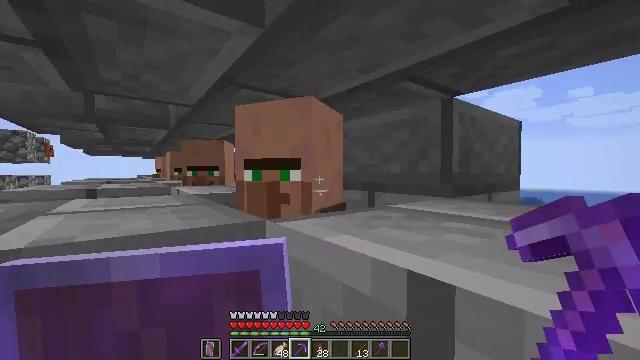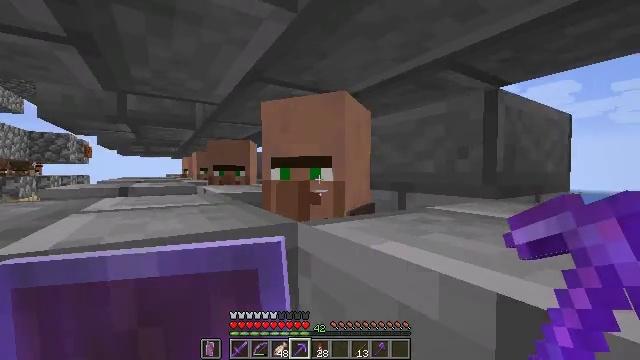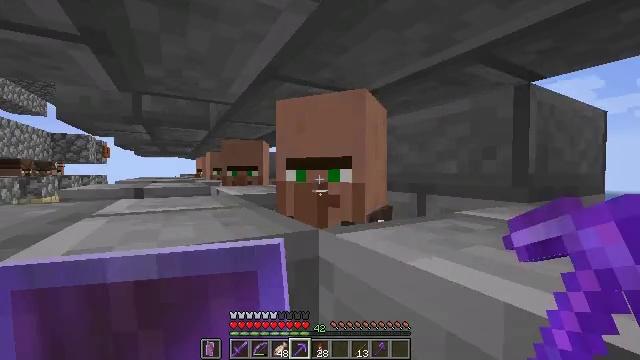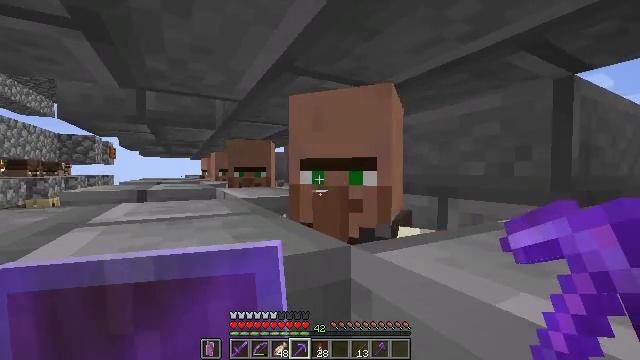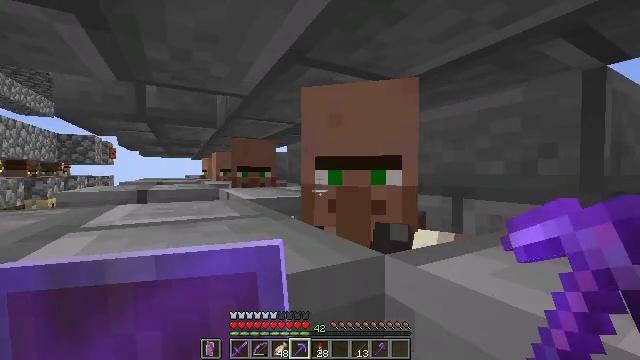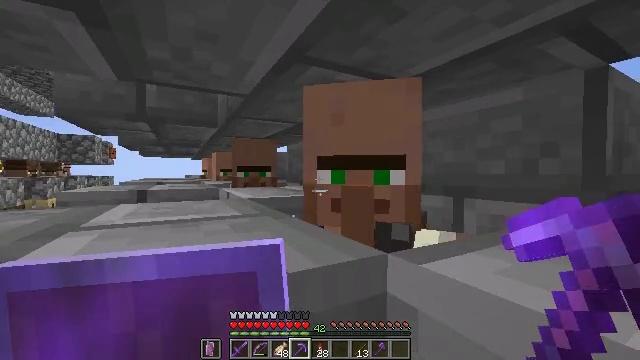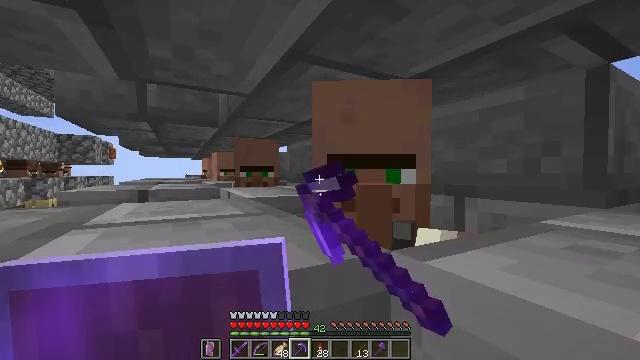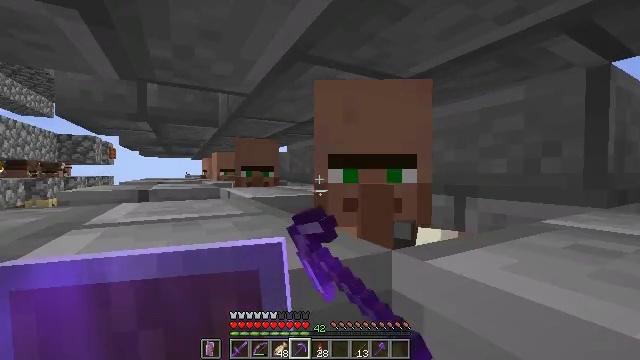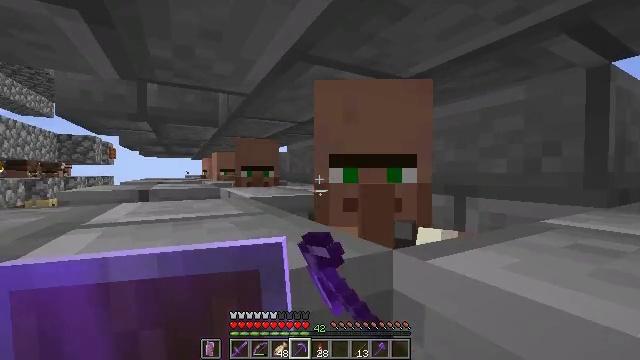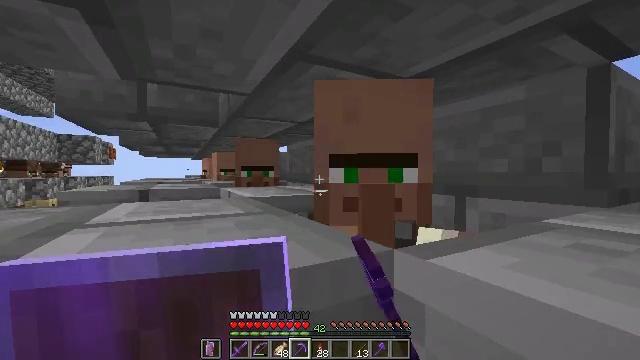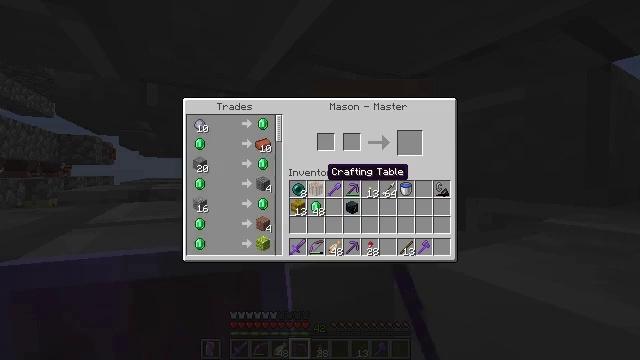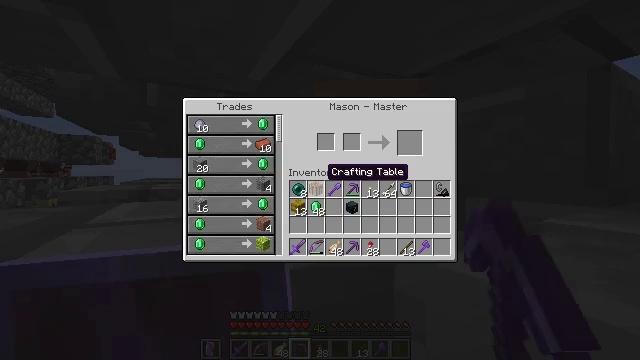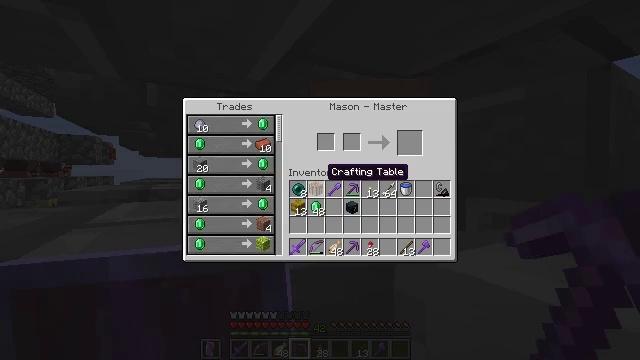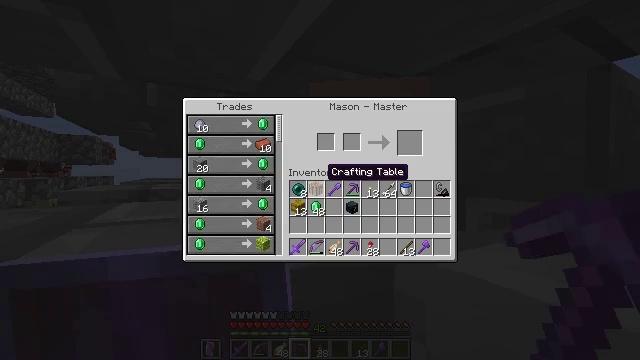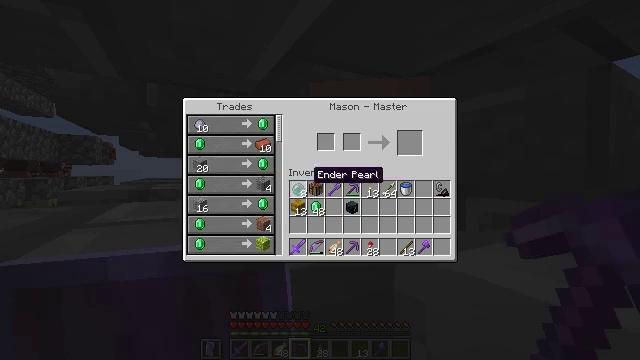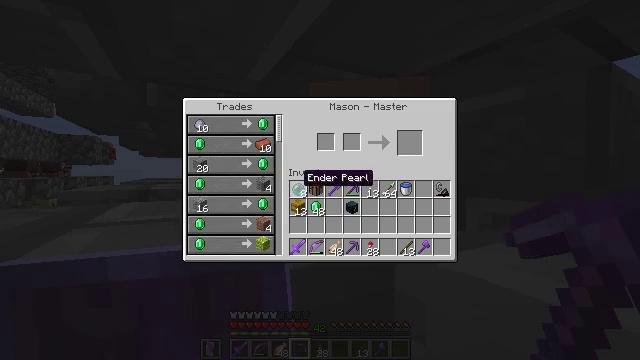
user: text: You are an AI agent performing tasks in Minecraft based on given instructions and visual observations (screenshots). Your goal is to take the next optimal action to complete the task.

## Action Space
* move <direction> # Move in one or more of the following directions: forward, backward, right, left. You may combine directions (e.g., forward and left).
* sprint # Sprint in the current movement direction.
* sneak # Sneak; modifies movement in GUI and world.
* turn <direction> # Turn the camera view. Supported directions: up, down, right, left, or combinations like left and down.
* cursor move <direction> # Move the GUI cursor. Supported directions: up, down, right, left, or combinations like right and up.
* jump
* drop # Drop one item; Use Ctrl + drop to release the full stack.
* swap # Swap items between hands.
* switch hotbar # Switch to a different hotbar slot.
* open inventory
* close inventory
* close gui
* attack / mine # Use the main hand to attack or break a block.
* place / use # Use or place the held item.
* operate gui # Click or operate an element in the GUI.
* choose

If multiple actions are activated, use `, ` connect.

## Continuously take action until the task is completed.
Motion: motion action
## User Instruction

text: craft item lime glazed terracotta
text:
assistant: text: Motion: move forward, turn left
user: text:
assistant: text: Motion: move forward, turn left
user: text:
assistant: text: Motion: no_op
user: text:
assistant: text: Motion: no_op
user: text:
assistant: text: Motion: use / place
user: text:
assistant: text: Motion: use / place
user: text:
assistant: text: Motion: use / place
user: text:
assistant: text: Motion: no_op
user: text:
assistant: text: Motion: no_op
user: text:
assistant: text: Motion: no_op
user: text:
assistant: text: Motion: no_op
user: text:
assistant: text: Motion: no_op
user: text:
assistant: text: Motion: no_op
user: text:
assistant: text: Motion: turn left
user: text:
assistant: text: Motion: turn left
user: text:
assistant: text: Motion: turn left
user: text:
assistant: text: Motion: turn left
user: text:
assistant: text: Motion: turn left and down
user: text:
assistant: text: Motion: turn down
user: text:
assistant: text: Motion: no_op
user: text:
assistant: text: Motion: no_op
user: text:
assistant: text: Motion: no_op
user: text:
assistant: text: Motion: no_op
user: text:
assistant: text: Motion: no_op
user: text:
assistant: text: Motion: no_op
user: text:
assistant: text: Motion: no_op
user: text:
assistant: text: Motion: no_op
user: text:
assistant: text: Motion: no_op
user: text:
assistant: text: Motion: no_op
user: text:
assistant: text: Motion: turn right